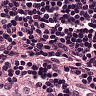
Metastatic tissue present: no